Interaction volume radius: 10 \u00c5
Interaction volume height: 25 \u00c5
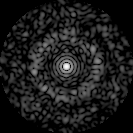
Disorder parameter: 0.844